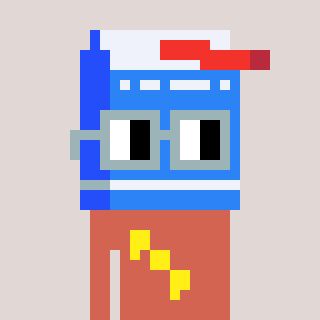
a pixel art character with square dark gray glasses, a milk-shaped head and a peachy-colored body on a warm background